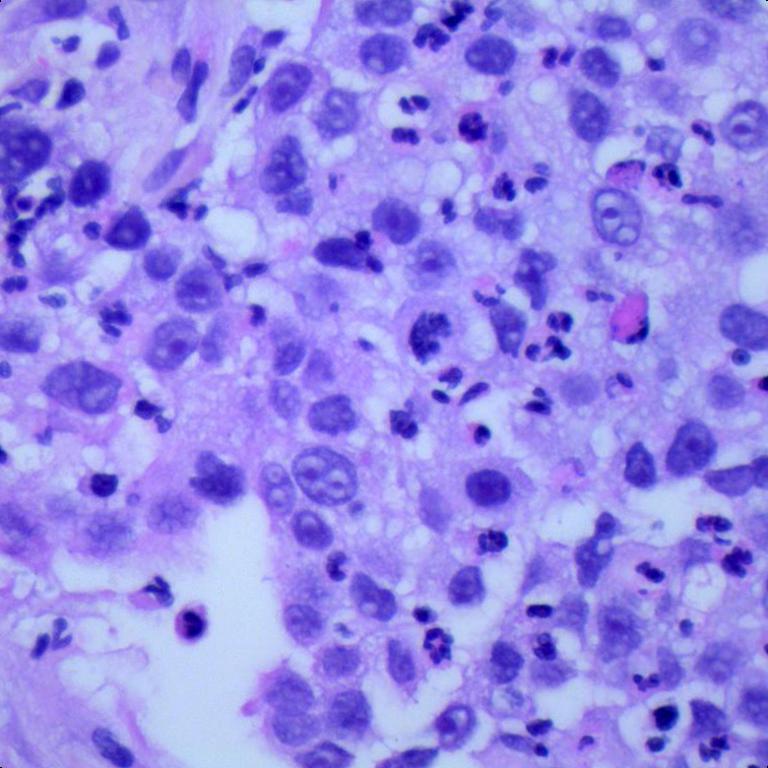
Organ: lung
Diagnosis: squamous carcinomas